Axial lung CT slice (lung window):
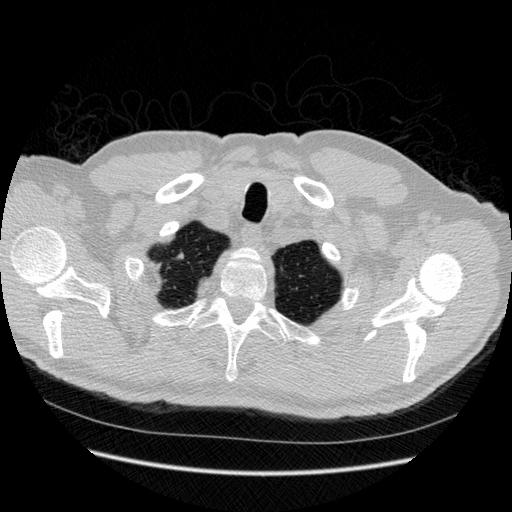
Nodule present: no